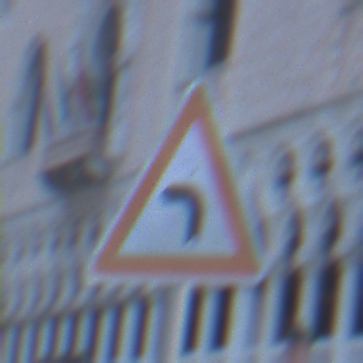
Verkehrszeichen: KurveLinks
Umgebung: Outdoor, Urban
Tageszeit: Dawn
Wetter: Clear
Licht: Natural
Jahreszeit: NotSpecified
Kontrast: LowContrast